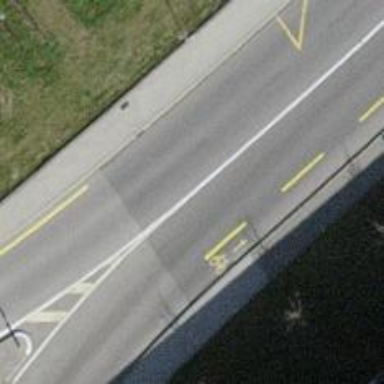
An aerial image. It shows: Secondary road with dedicated lane for cyclists.